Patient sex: M
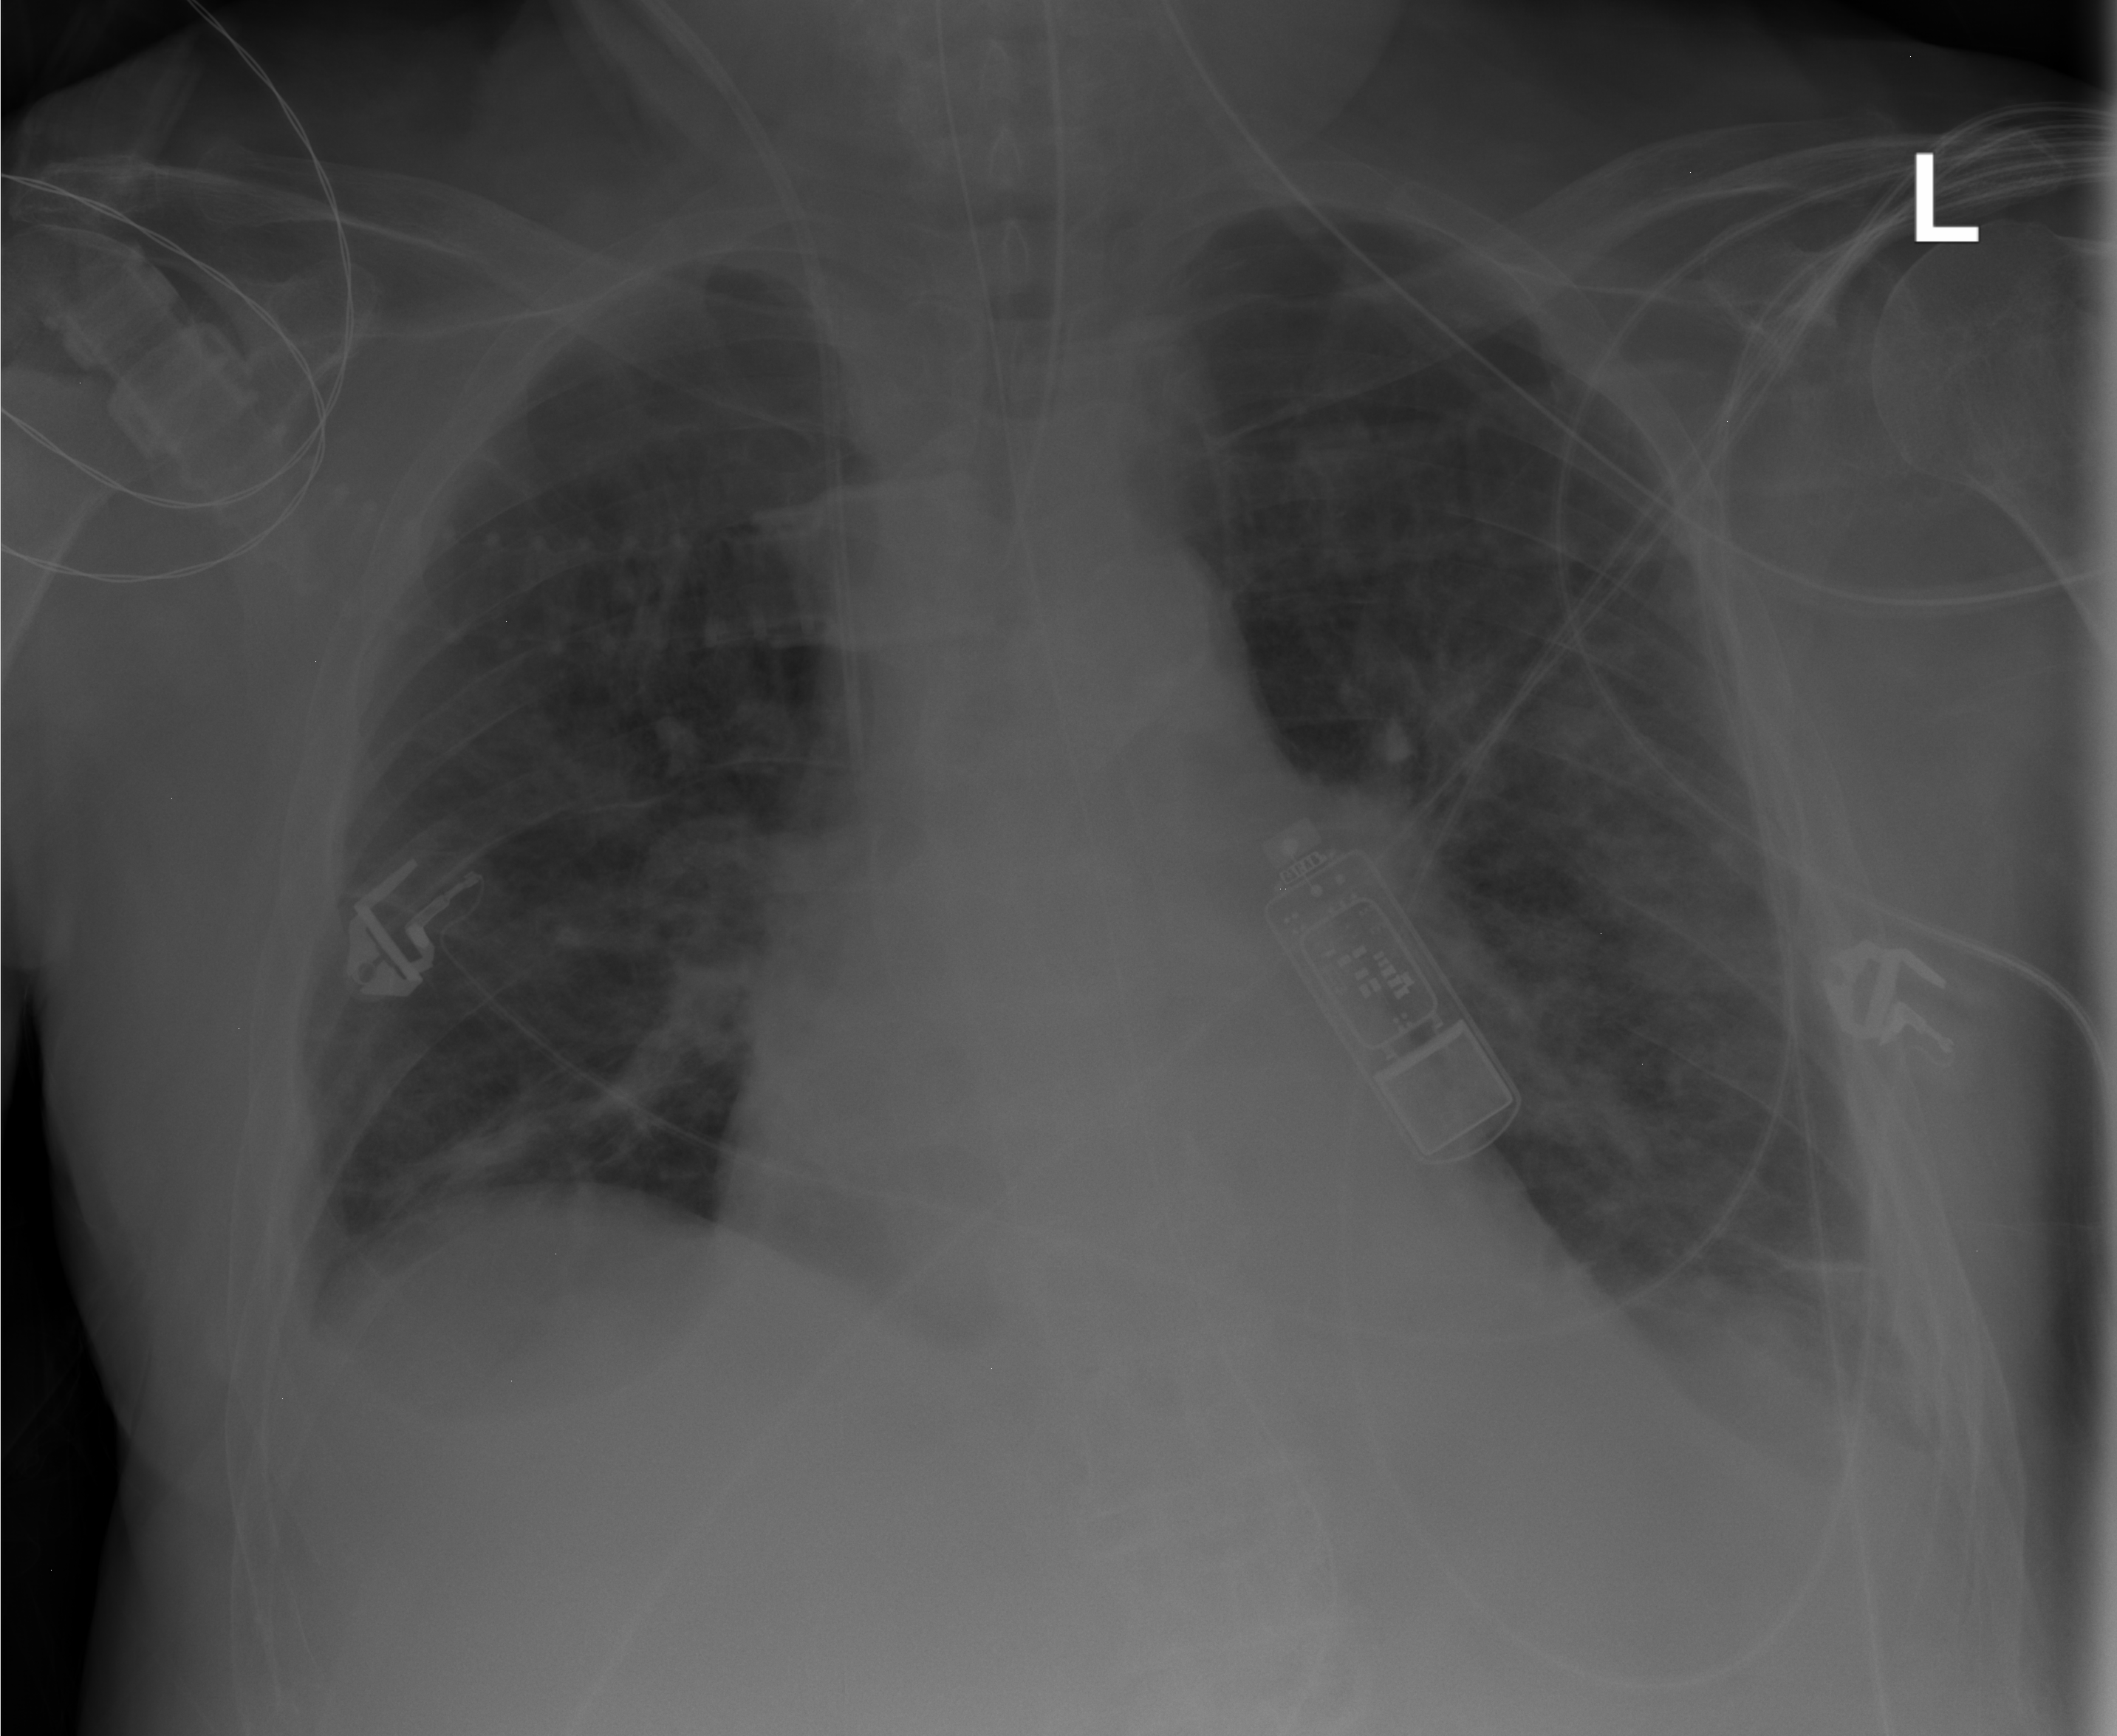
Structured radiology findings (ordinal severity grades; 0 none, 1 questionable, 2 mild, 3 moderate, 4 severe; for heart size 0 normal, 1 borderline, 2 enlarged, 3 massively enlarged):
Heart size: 0
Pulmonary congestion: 0
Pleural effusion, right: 0
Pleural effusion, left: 0
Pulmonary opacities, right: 1
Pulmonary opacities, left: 0
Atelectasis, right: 2
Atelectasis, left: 2